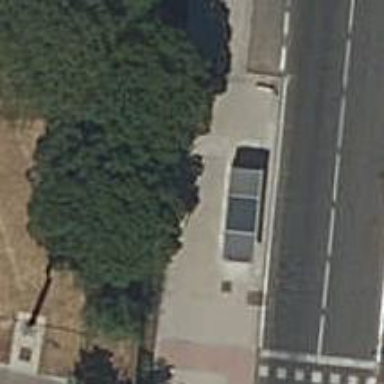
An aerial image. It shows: Bus stop with platform for public transport.